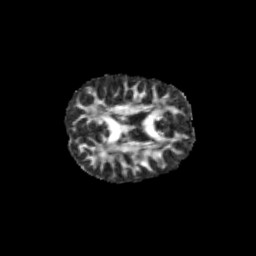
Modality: FA
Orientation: axial
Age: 12
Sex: female
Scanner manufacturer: siemens
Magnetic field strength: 3 T
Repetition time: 3.8 s
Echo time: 0.07 s